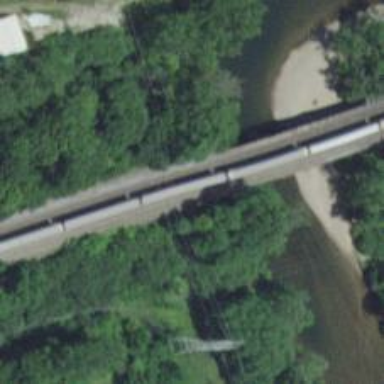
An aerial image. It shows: Railway siding with rails.